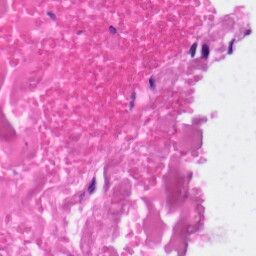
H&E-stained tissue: Skin